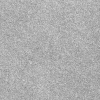
Atmospheric dust classification: dusty